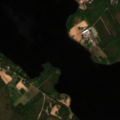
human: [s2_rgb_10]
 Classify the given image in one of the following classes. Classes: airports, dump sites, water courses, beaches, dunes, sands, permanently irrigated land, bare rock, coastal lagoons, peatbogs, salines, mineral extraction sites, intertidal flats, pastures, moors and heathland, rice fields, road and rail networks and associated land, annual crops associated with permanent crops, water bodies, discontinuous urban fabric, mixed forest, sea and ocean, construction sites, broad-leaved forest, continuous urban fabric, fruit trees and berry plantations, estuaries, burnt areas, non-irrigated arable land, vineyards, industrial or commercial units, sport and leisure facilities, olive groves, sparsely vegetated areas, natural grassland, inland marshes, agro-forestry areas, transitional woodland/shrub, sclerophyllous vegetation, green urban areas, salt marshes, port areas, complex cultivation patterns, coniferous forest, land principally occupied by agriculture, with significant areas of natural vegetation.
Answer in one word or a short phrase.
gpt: coniferous forest, transitional woodland/shrub, water bodies